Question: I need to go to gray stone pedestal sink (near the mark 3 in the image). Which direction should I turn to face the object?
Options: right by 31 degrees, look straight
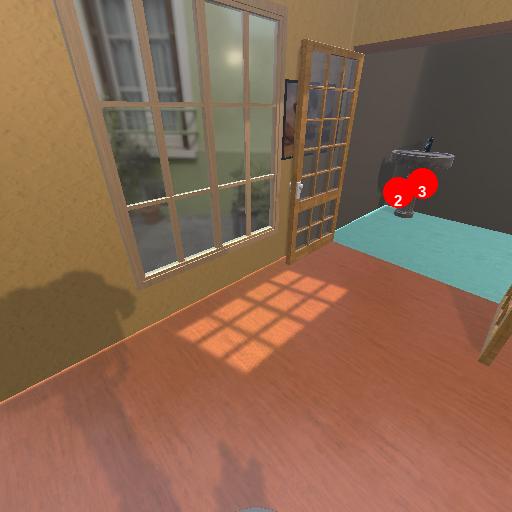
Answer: right by 31 degrees